Brain MRI, t1w sequence, axial 2D slice.
Patient: age 50, sex M, weight 95 kg, height 1.95 m
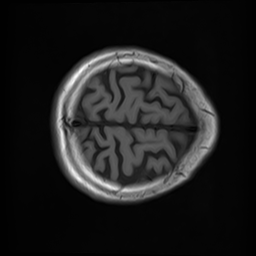